Field crop: maize
Growth stage: 2
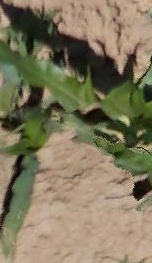
Species: maize